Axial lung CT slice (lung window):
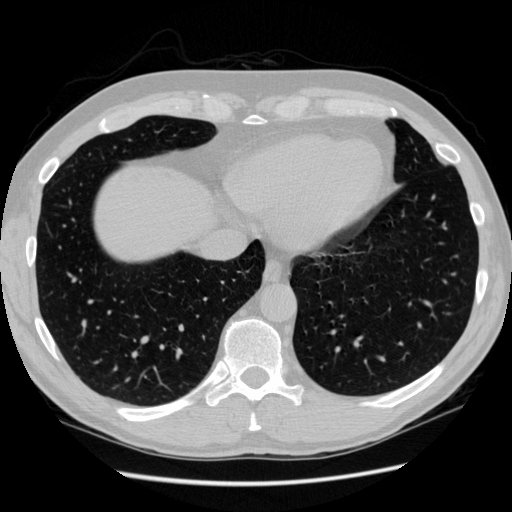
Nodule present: no